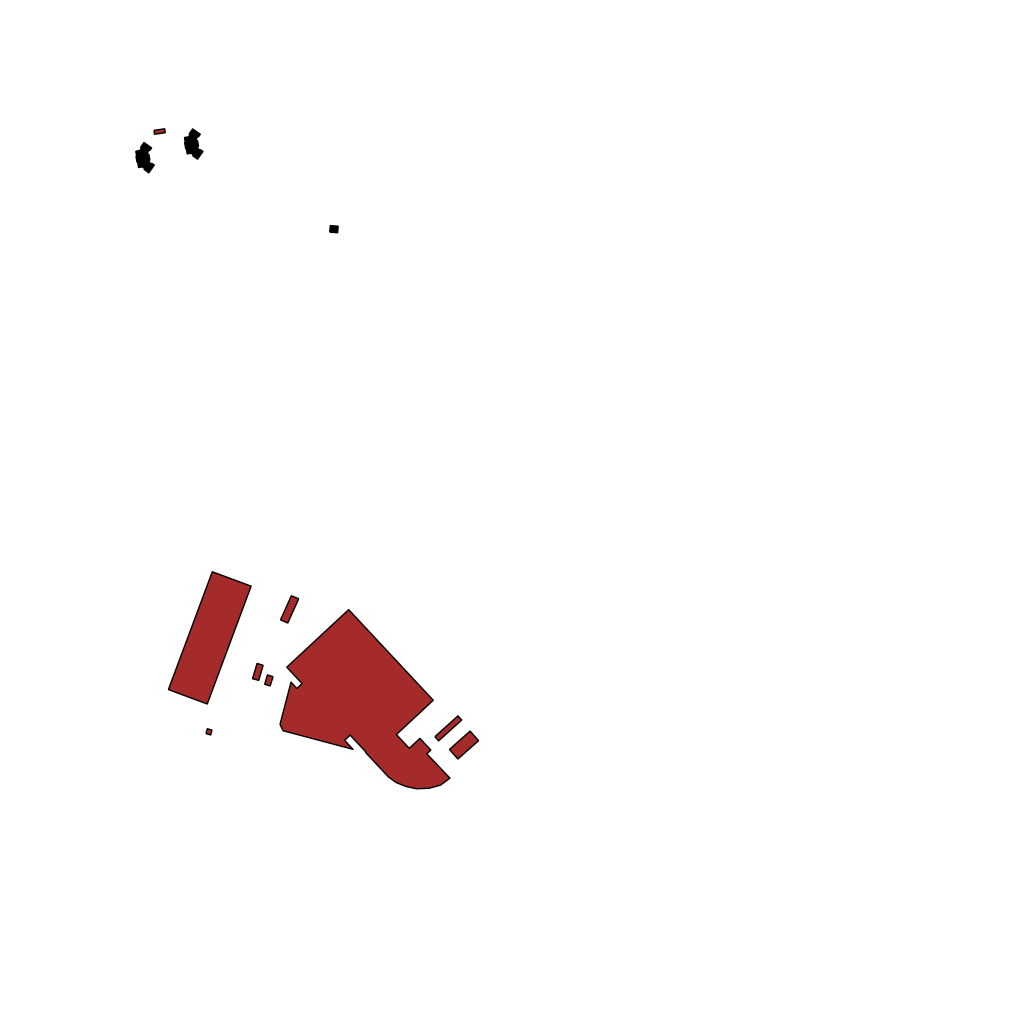
Tags: overhead vector_map, industrial, recreation, modern, high_rise, individual_rise, low_rise, density_1, Building, Facility, 1.0 km²